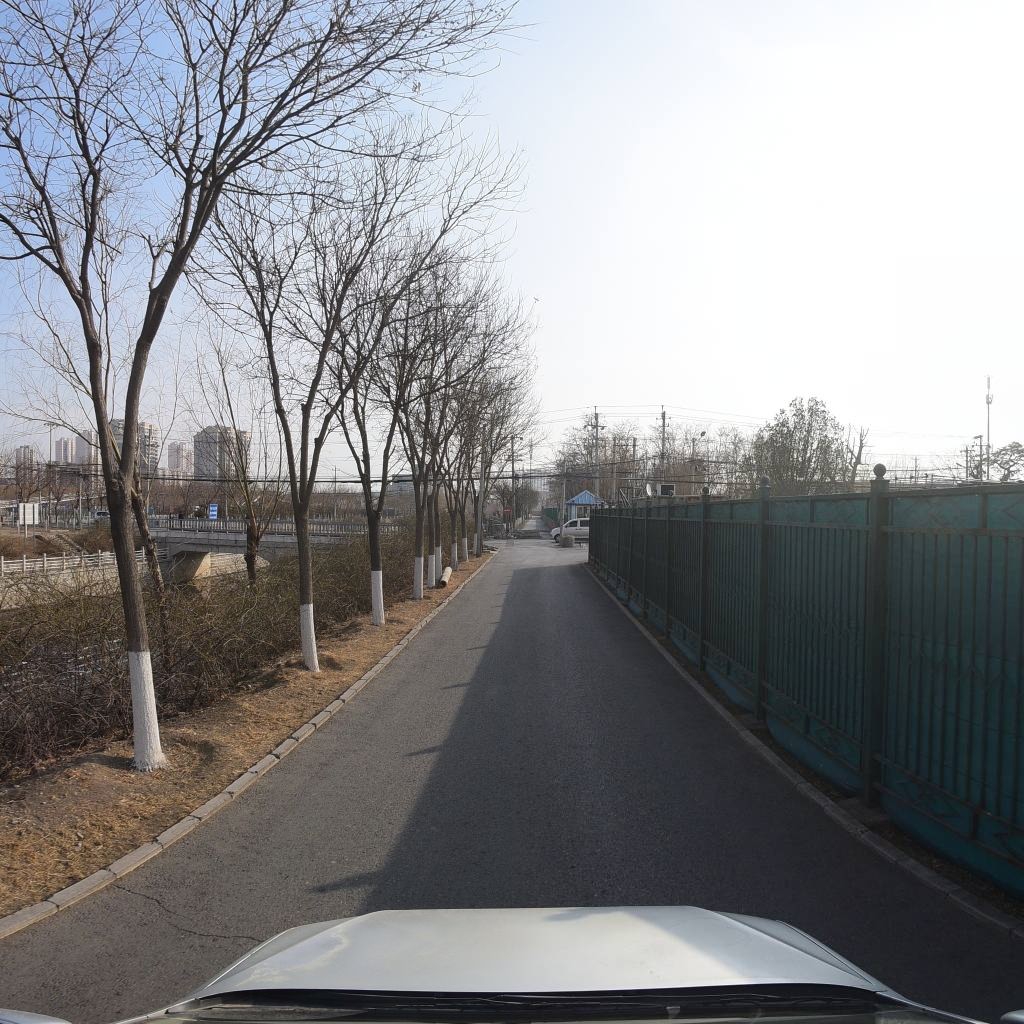
Region: Fengtai
Road damage annotations: transverse crack